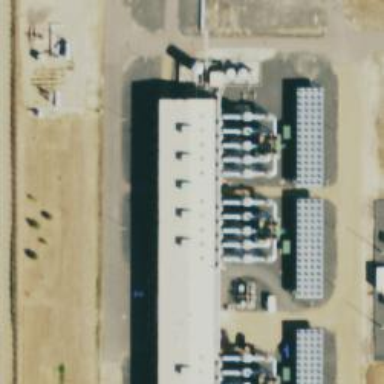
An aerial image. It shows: Gas-powered generator.